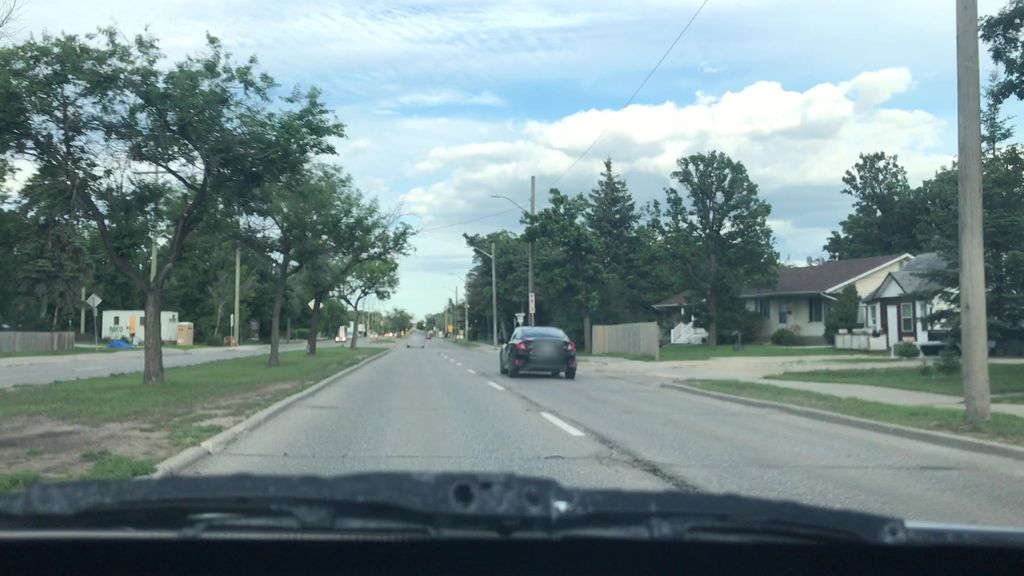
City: winnipeg